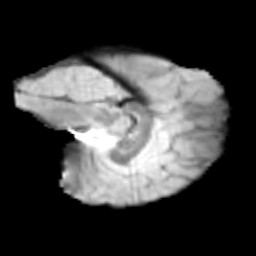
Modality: T2w
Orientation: sagittal
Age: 11
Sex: male
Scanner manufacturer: siemens
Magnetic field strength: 3 T
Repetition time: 3.8 s
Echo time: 0.07 s